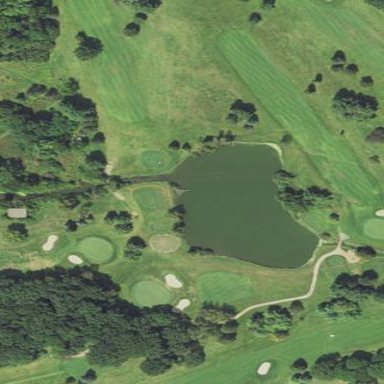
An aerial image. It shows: Picturesque pond acting as water hazard on golf course.